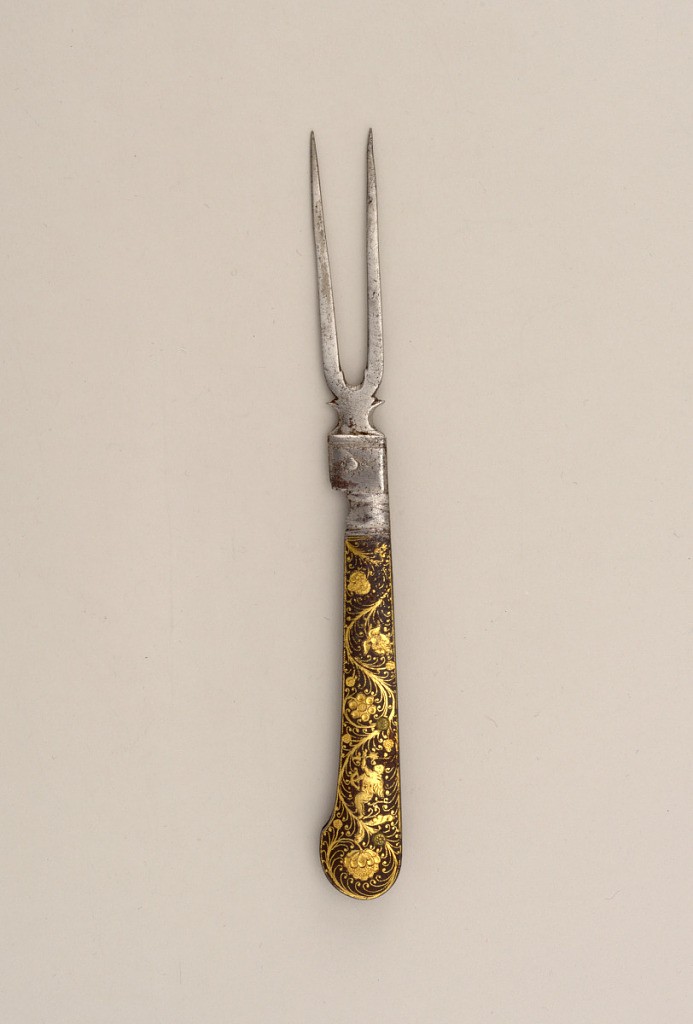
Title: Folding Fork with Damascened Floral Handle
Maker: FGS
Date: ca. 1700
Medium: steel, gold, brass
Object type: folding fork
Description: Fork has two flat tines, decorative chiseling at the join and a broad neck. Pistol-shaped flat handle with stylized floral damascening with gold flowers and cupid. Tines fold into handle. Brass rivets on handle.